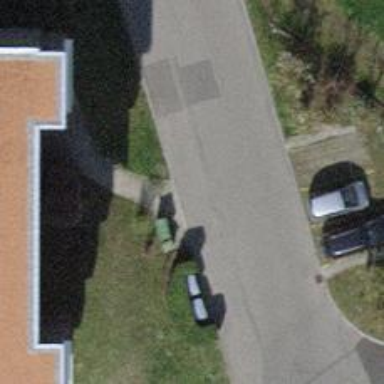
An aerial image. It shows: Asphalt sidewalk along the footway.